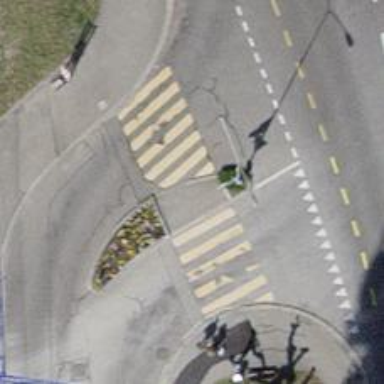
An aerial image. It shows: Uncontrolled crossing with pedestrian island.